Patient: sex F, age 36
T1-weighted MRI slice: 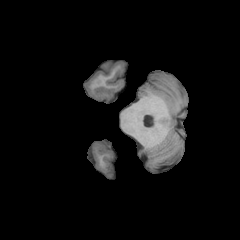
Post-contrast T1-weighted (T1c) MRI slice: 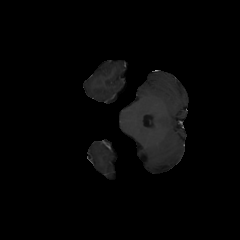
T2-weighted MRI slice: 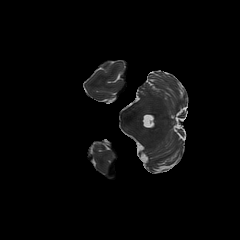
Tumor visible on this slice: no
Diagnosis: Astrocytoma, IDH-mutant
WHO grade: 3